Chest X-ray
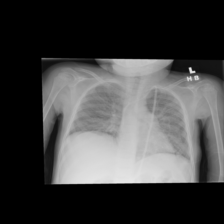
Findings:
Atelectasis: negative
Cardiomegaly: negative
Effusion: negative
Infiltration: positive
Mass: negative
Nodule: negative
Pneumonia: negative
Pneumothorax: negative
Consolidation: negative
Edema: negative
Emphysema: negative
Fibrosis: negative
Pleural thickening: negative
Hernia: negative